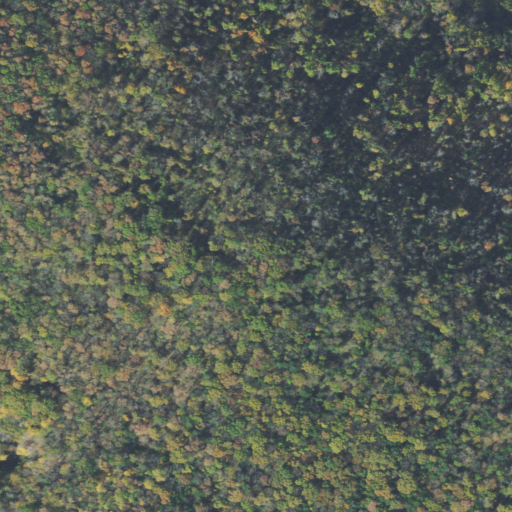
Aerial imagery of mountain in Tennessee named Egypt Hill containing deciduous forest and mixed forest